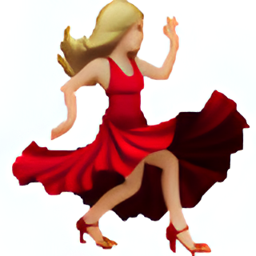
Name: dancer
Emoji: 💃🏼
Group: People & Body
Sub-group: person-activity